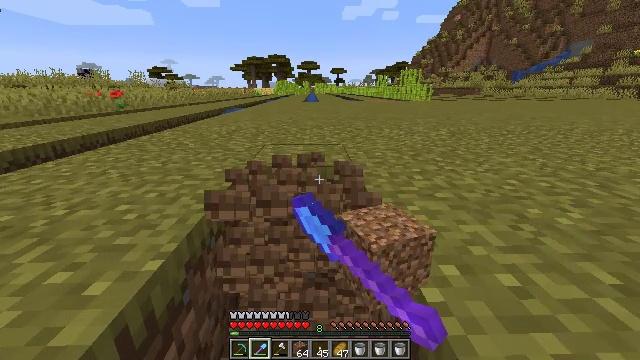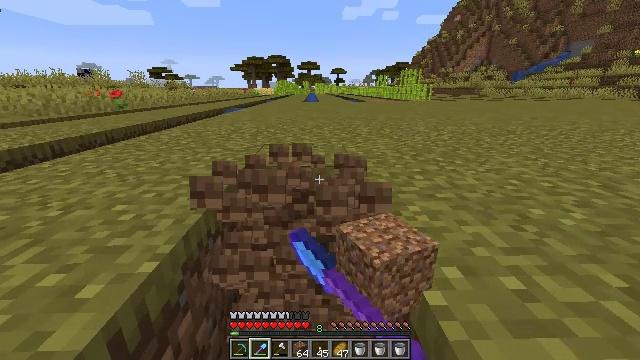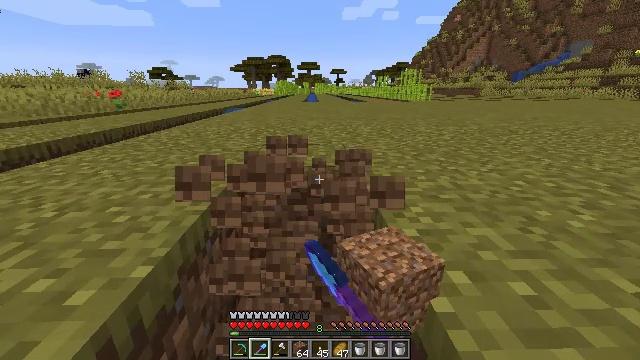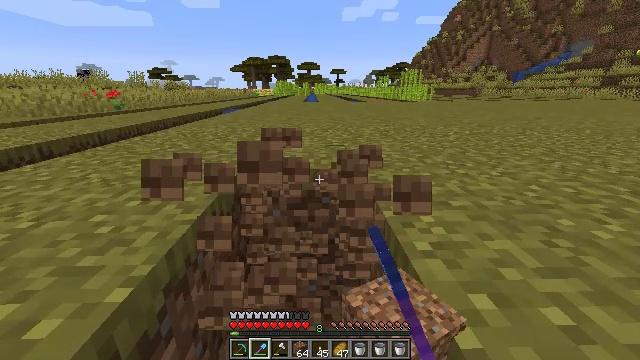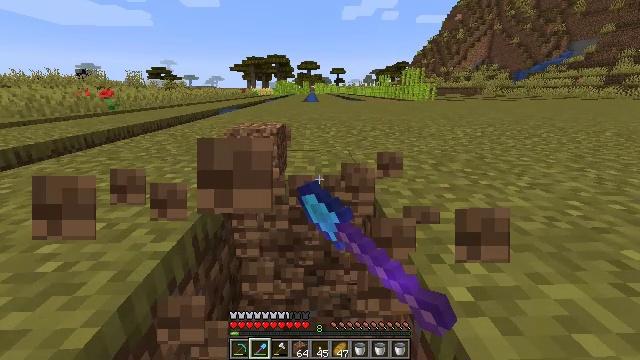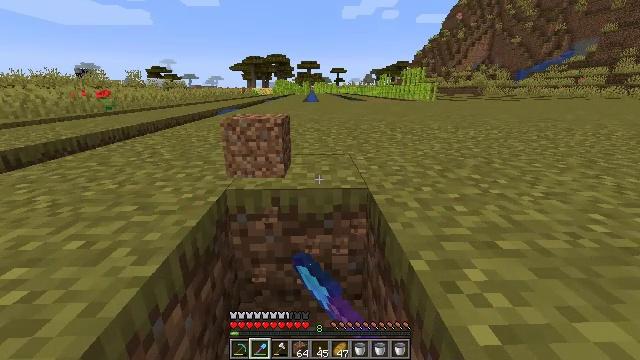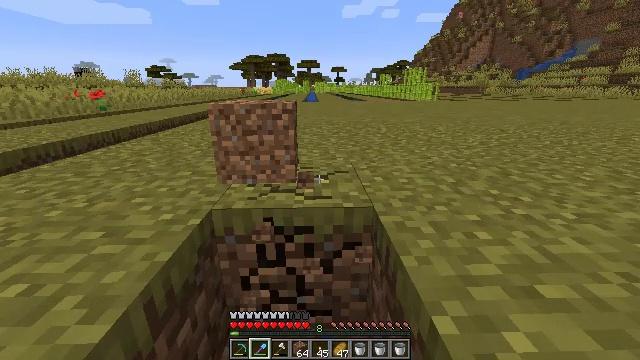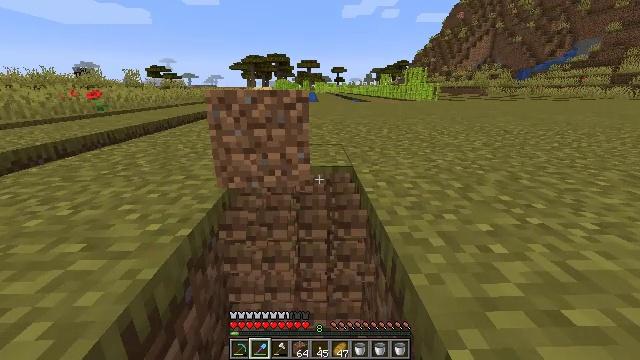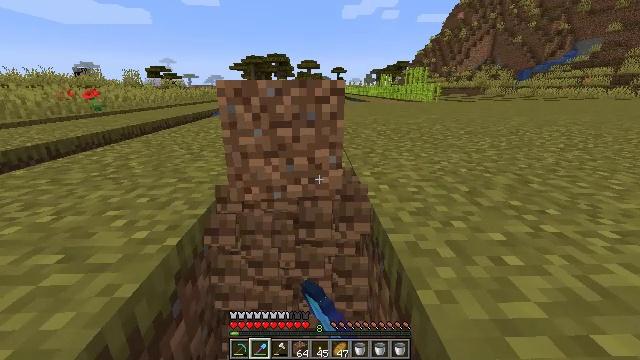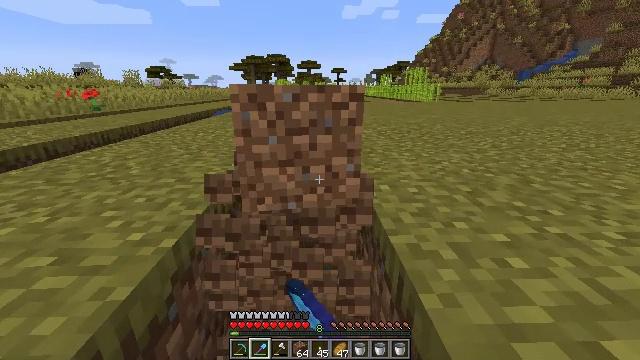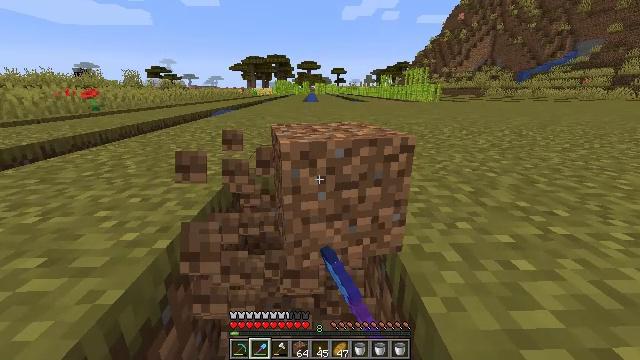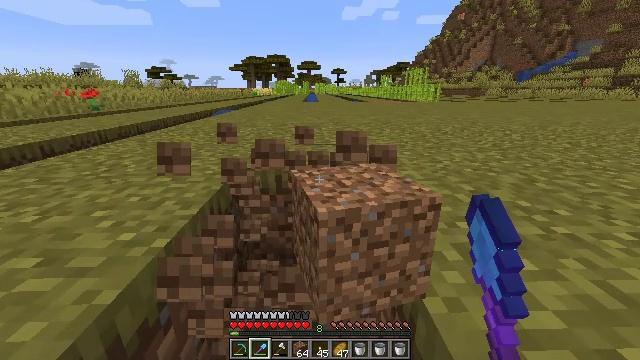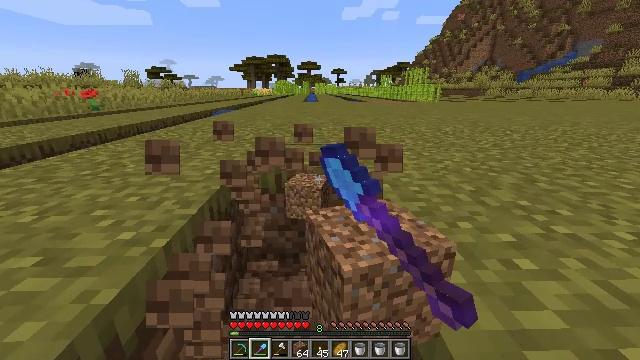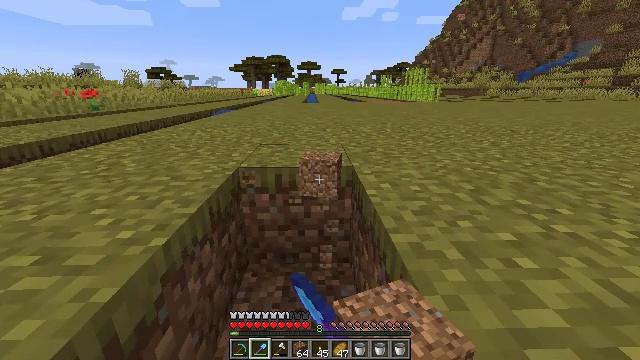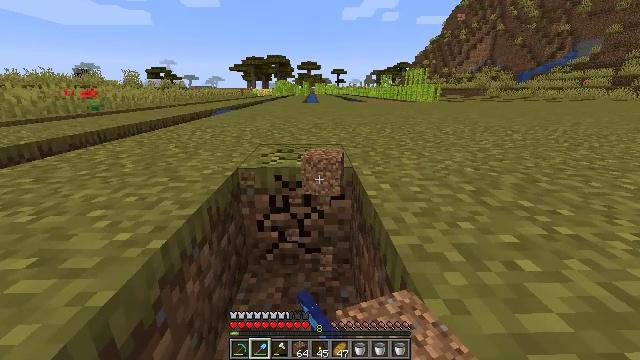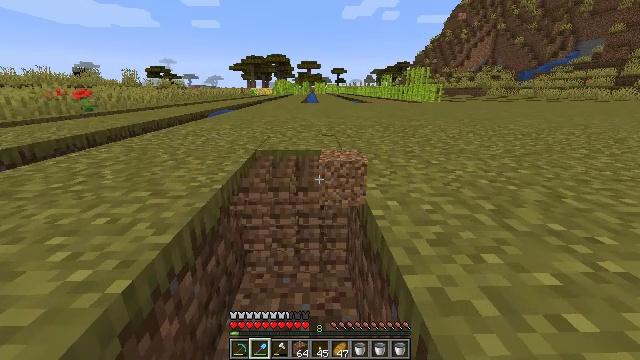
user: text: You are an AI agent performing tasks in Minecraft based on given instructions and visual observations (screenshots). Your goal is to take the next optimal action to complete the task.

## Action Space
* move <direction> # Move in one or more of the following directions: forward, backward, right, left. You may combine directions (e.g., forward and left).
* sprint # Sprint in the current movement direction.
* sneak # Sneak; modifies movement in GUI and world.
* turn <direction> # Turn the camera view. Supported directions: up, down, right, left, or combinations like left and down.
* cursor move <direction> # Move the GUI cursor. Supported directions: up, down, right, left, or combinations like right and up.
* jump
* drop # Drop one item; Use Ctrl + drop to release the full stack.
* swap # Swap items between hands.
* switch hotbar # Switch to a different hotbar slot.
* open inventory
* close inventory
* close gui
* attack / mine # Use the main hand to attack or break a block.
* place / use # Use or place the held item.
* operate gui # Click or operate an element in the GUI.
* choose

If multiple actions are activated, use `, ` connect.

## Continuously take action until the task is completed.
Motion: motion action
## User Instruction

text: Collect the grass block using a shovel.
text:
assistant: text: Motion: attack / mine
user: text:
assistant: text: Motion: move forward, attack / mine
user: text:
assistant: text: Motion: move forward, attack / mine
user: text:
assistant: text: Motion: move forward, attack / mine
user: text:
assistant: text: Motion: move forward, attack / mine
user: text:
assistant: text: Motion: move forward, attack / mine
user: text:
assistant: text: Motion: attack / mine
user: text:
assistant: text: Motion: attack / mine
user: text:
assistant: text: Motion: attack / mine
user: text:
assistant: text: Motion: attack / mine
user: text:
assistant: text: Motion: attack / mine
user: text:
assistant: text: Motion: attack / mine
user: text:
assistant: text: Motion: attack / mine
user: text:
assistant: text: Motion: move forward, attack / mine
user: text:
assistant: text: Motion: move forward, attack / mine
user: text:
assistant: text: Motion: move forward, attack / mine
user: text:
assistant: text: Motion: move forward, attack / mine
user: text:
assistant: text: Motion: move forward, attack / mine
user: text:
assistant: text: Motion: move forward, attack / mine
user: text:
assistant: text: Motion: move forward, attack / mine
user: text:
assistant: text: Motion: move forward, attack / mine
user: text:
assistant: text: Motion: attack / mine
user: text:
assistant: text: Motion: attack / mine
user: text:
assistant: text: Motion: attack / mine
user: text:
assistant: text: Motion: move forward, attack / mine
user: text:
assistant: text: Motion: move forward, attack / mine
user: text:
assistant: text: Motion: move forward, attack / mine
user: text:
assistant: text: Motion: move forward, attack / mine
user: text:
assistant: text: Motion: move forward, attack / mine
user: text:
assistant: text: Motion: move forward, attack / mine